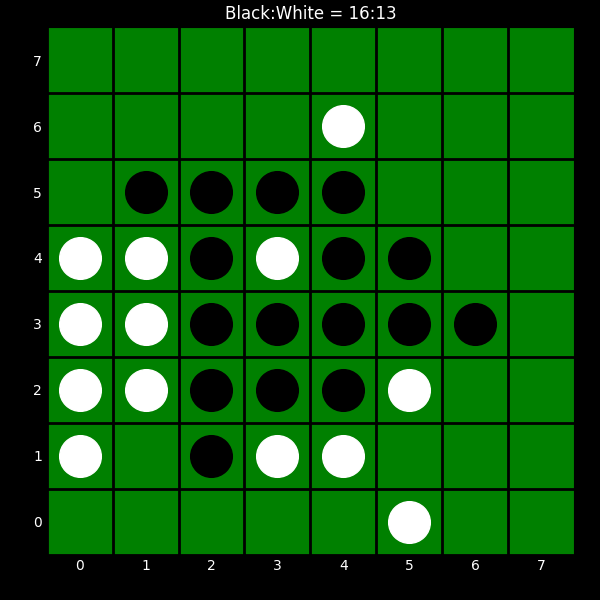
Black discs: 16
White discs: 13